Question: I have the menu below, and I'd like to add thumbnail images to the left side, like this:

<URL>
Is this possible to do with css; I've done a search around the net but I haven't found a css menu with thumbnails.
appreciate any help
'''
<!DOCTYPE html PUBLIC "-//W3C//DTD XHTML 1.0 Transitional//EN" "http://www.w3.org/TR/xhtml1/DTD/xhtml1-transitional.dtd">
<html xmlns="http://www.w3.org/1999/xhtml">
<head>
<meta http-equiv="Content-Type" content="text/html; charset=iso-8859-1" />
<title>Menu</title>
<style type="text/css">
body {
behavior: url(csshover.htc);
font-size:11px;
font-family:Arial, Helvetica, sans-serif;
}
#nav {
position:absolute;
left:700px;
top:10px;
}
p a {
color: #000;
text-decoration:underline!important;
}
a{
color:#000;
text-decoration:none;
}
p a:hover{ text-decoration: none!important;
}
ul#nav {
list-style: none;
padding: 0;
margin: 0;
}
ul#nav li a {
display: block;
font-weight: bold;
padding: 2px 10px;
background:#f9f9f9;
}
ul#nav li a:hover{
background:#888;
color:#fff;
list-style:none;
}
li {
float: left;
position: relative;
width: 100px;
text-align: center;
margin-right:5px;
border:1px solid #ccc;
}
ul#nav li.current a{
background:#ddd;
}
ul#nav li.current a:hover{
background:#888;
}
li ul {
display: none;
position:absolute;
width:100px;
top: 18px;
left: 0;
font-weight: normal;
padding: 1px 0 10px 0;
margin-left:-1px;
}
ul#nav li ul.sub li{
border-width:0 1px 1px 1px!important;
}
ul#nav li ul.sub li a{
font-weight: normal!important;
}
li>ul {
top: auto;
left: auto;
}
li:hover ul, li.over ul {
display: block;
}
.sub li {
list-style:none;
}
</style>
</head>
<body>
<ul id="nav">
<li><a href="#" title="Menu">Menu</a>
<ul class="sub">
<li><a href="#" title="Services > Number One">Number One</a></li>
<li><a href="#" title="Services > Number Two">Number Two</a></li>
<li><a href="#" title="Services > Number Three">Number Three</a></li>
<li><a href="#" title="Services > Number Four">Number Four</a></li>
<li><a href="#" title="Services > Number Five">Number Five</a></li>
</ul>
</li>
</ul>
</body>
</html>
'''
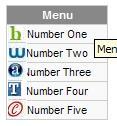
Answer: Sure it's possible. Just make the thumbnail a background image of the anchor tag. See this example: <URL>
'''
ul#nav li ul.sub li a
{
font-weight: normal!important;
padding-left:20px;
background-image:url(http://jsfiddle.net/img/ico-add-resource.png);
background-position: 3px 3px ;
background-repeat:no-repeat;
}
'''